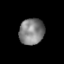
Tissue: lung
Cell type: T cells
Senescence score: 0.1975
Nuclear area (px): 640
Mean DAPI intensity: 129.677